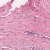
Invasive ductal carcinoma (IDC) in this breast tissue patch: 0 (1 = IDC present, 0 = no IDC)